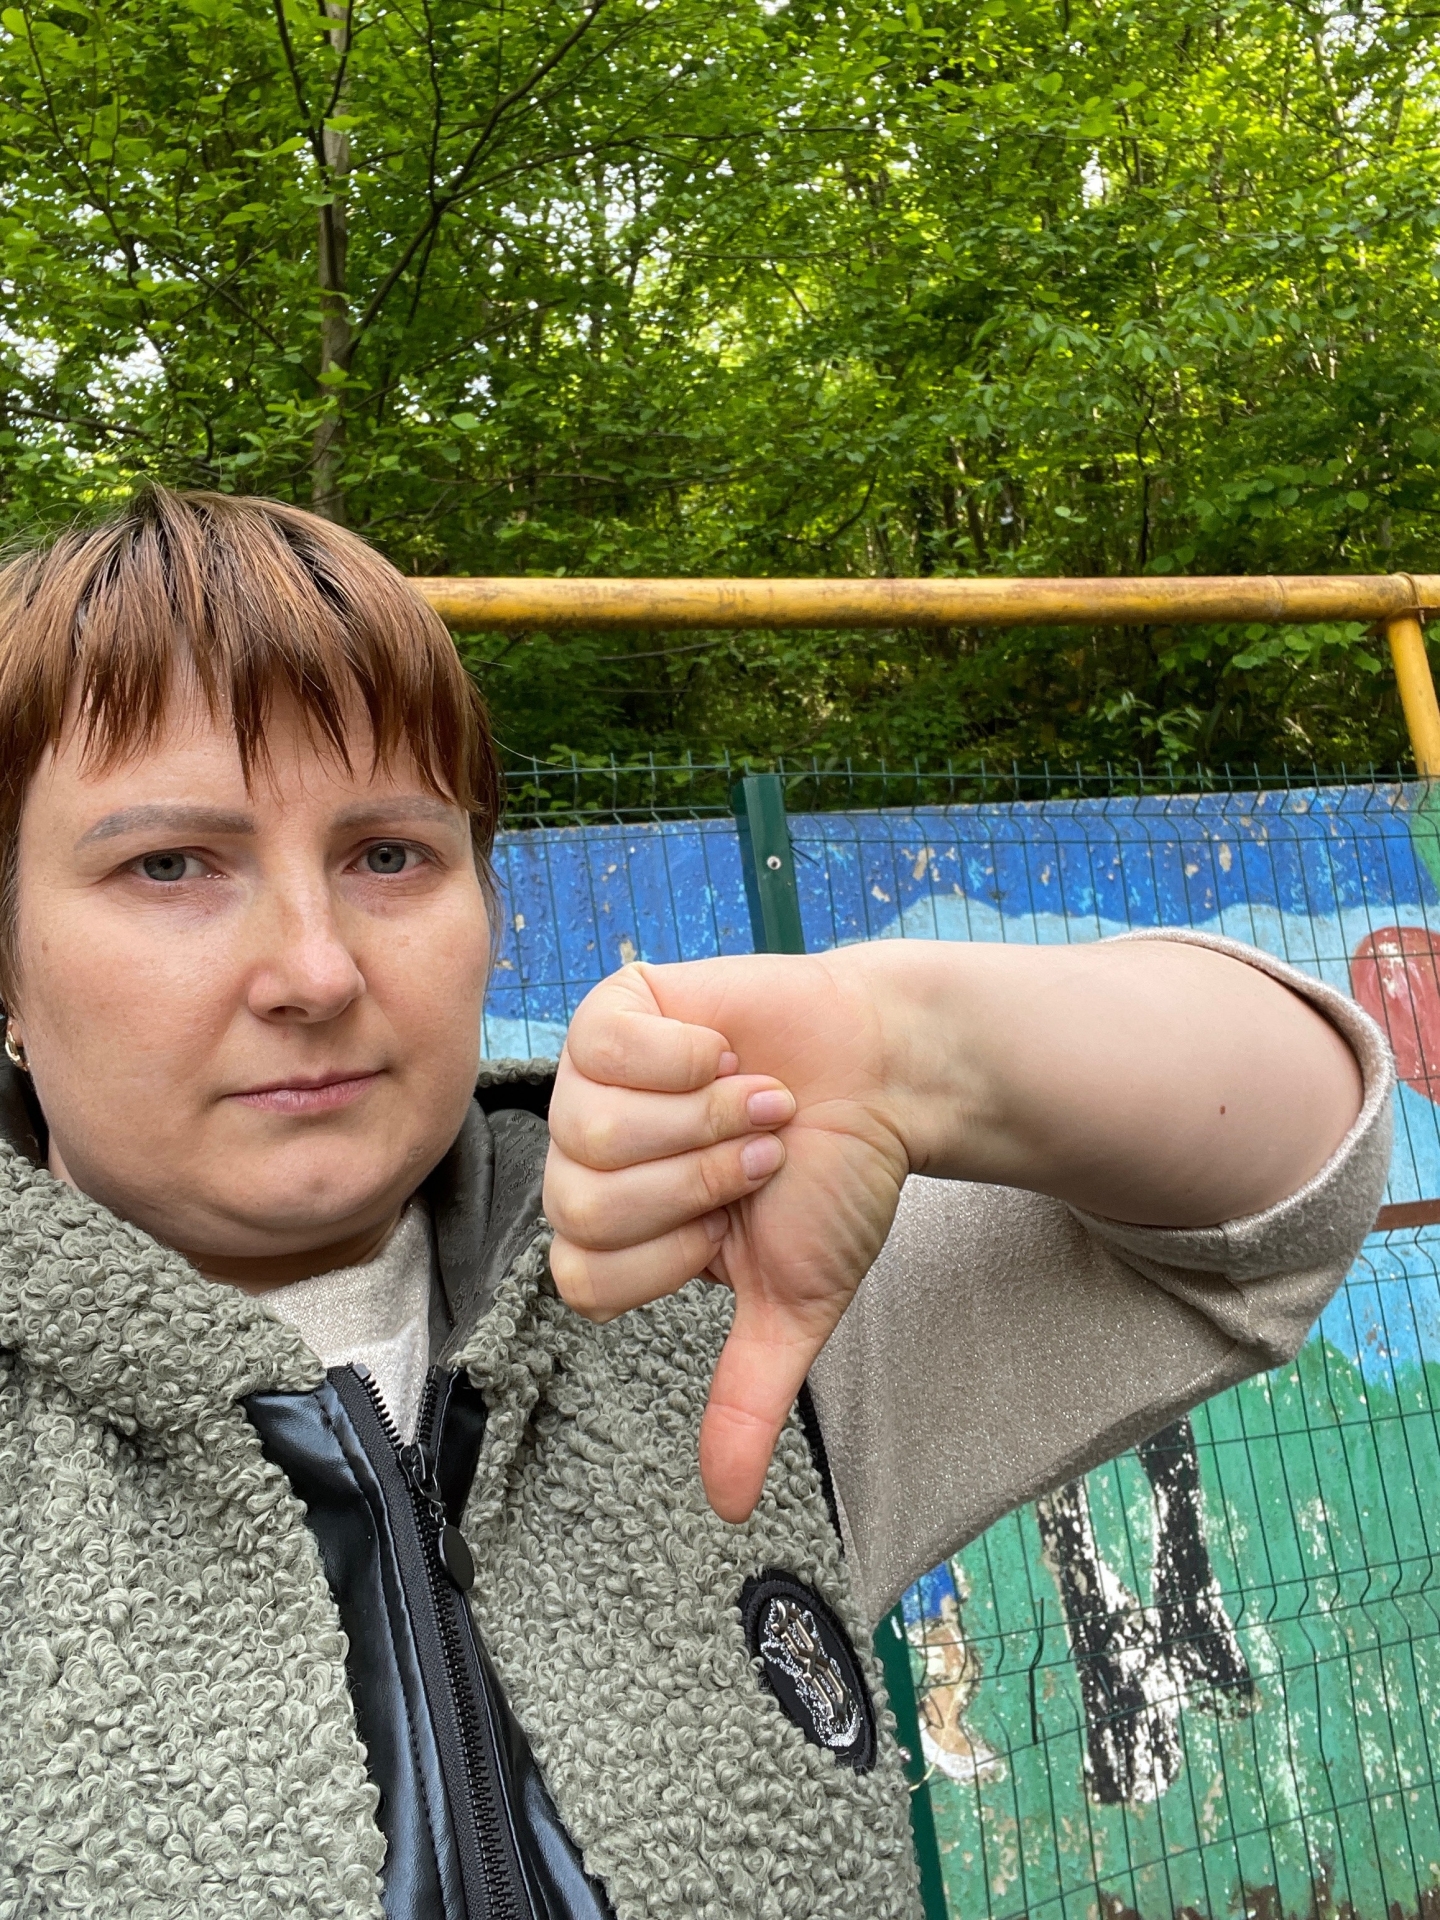
Label: clear